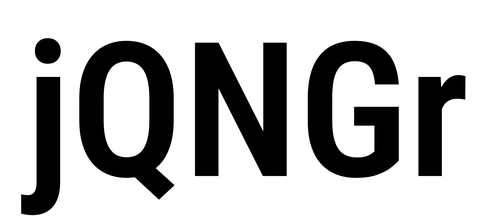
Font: Roboto_Condensed_SemiBold